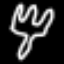
Label: fork